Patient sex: M
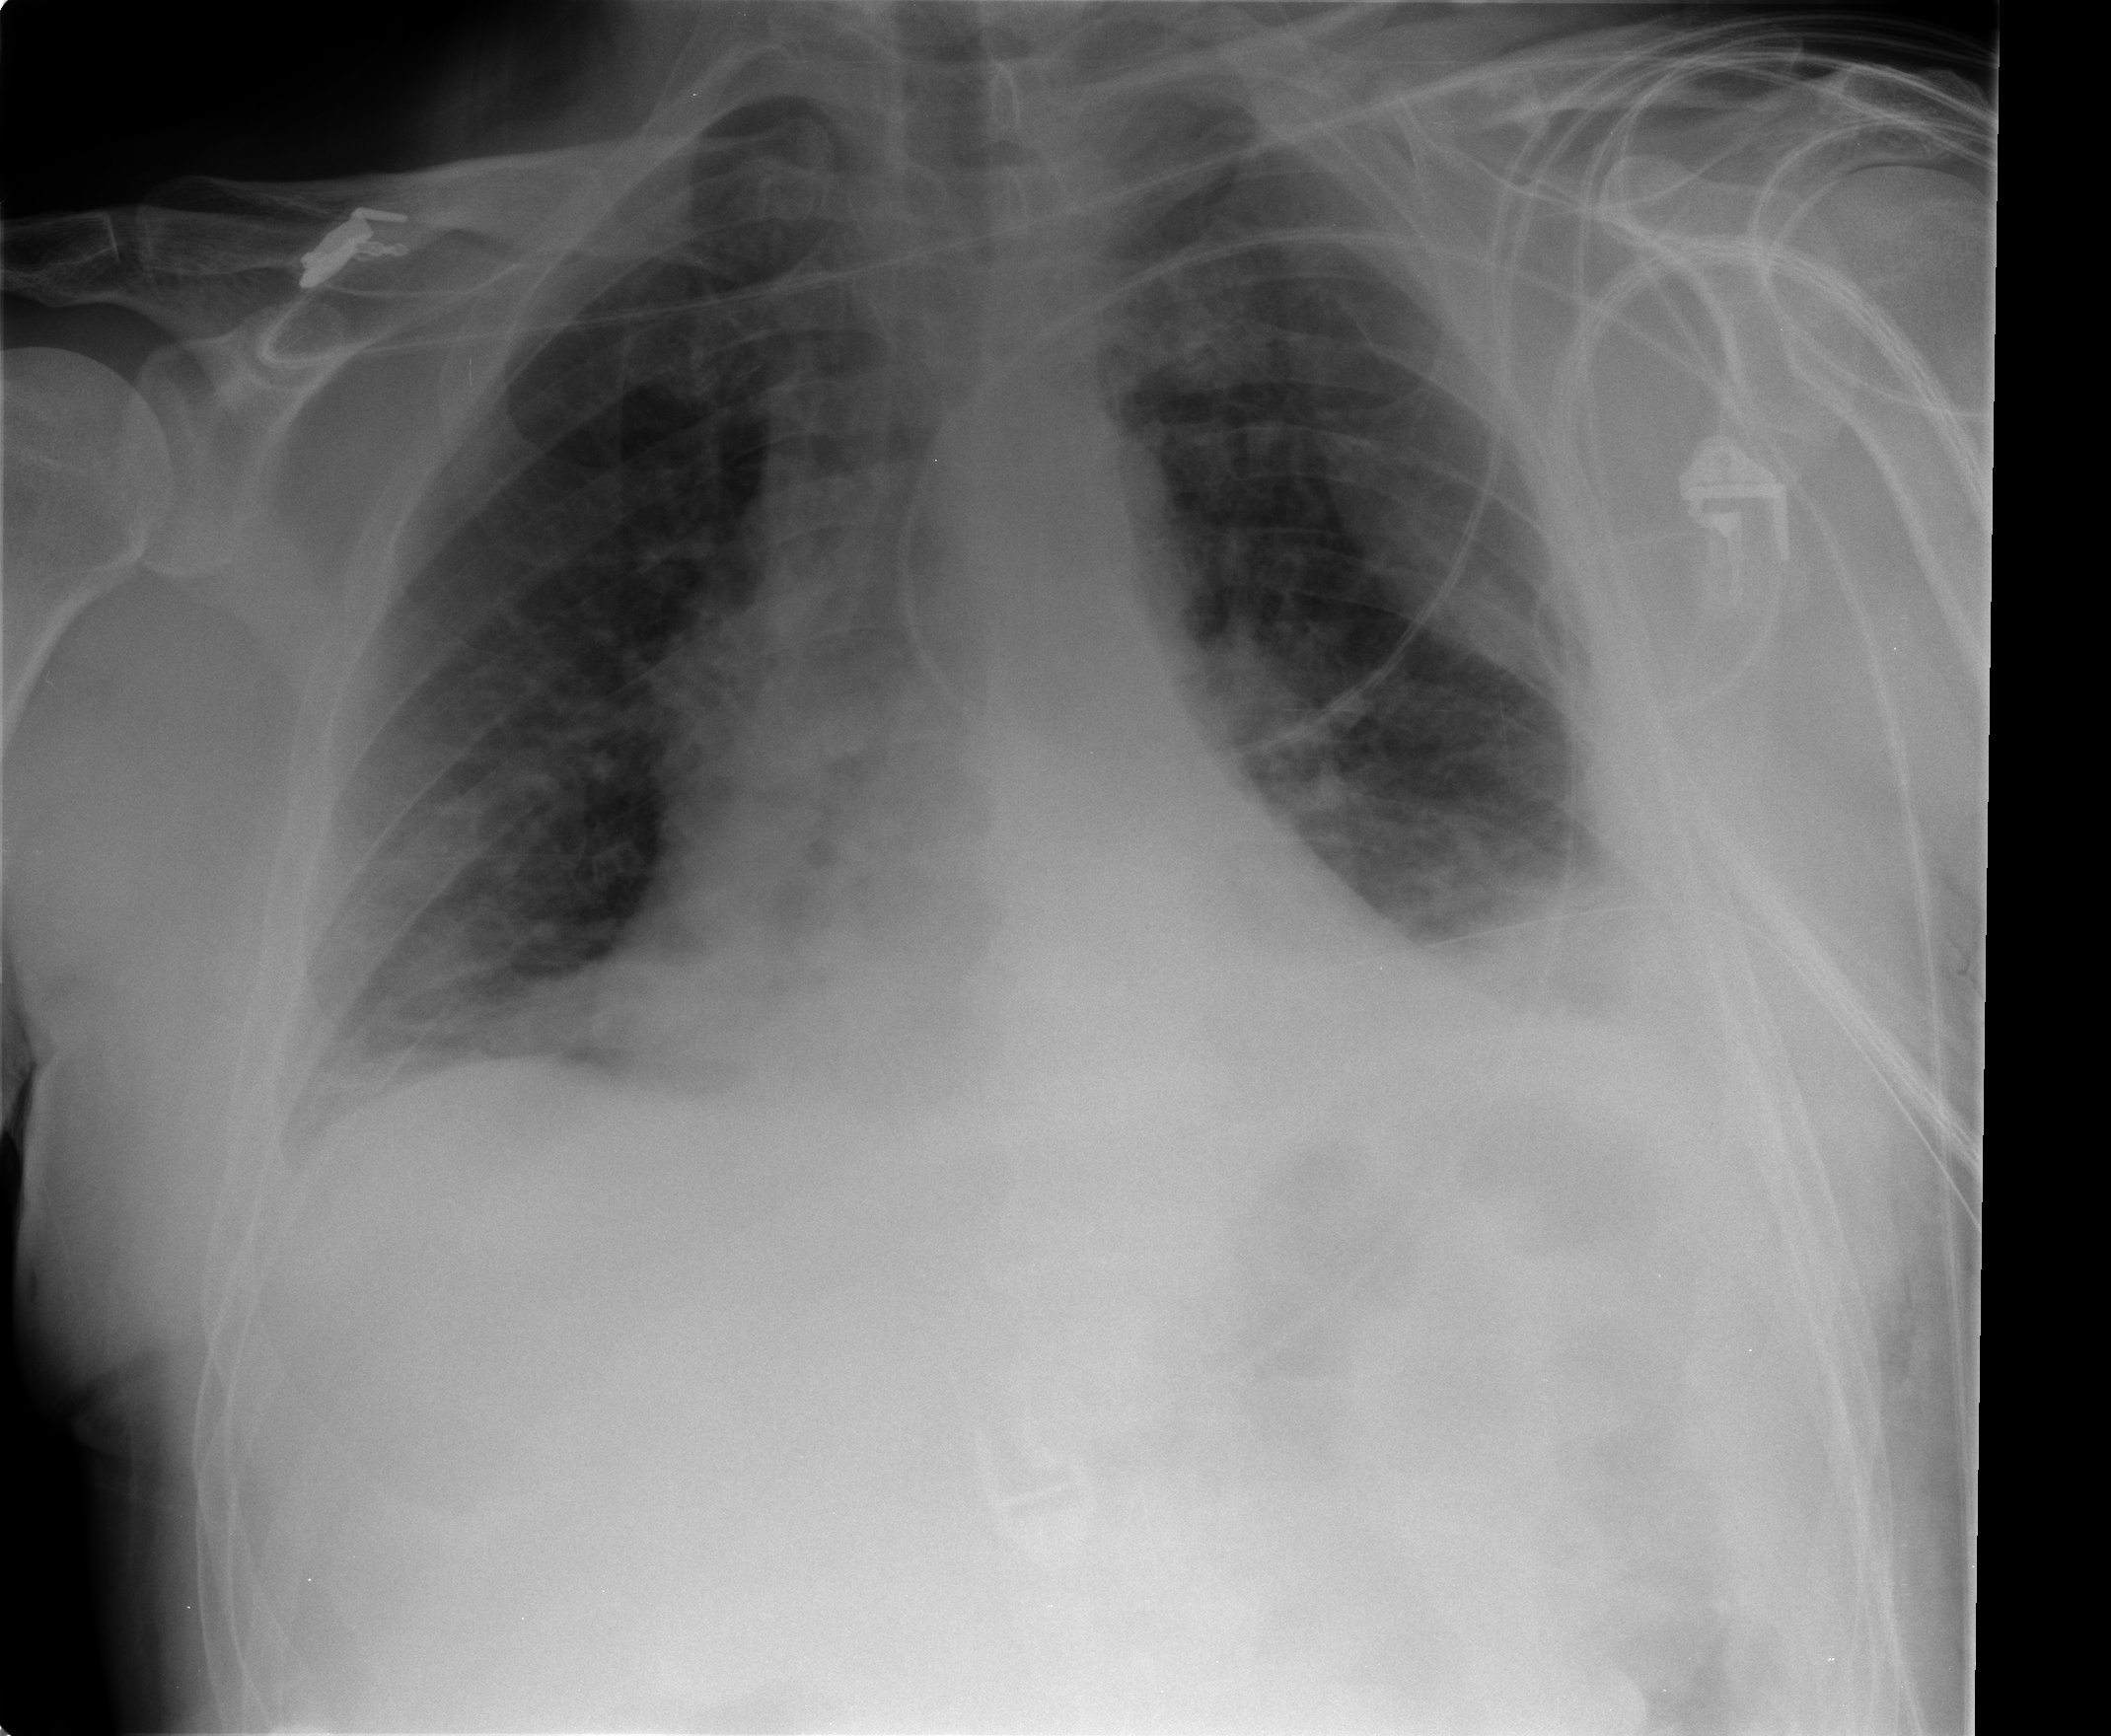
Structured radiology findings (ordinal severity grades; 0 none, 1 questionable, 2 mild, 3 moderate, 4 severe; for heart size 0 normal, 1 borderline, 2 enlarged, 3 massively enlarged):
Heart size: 0
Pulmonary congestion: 2
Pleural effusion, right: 2
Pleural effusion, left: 2
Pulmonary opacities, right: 2
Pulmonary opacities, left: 2
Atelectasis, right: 2
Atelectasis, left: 2